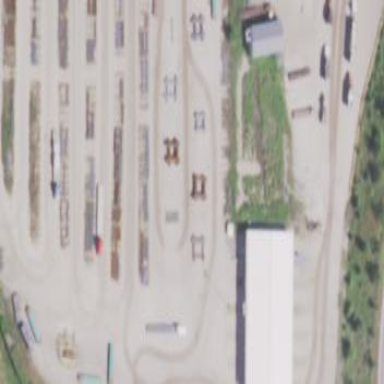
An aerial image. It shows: Industrial area designated as scrap yard.